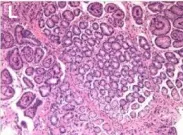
Smooth colonic mucosa.
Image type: pathology (h&e)